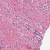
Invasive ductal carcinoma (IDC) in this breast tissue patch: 1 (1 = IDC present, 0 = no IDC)